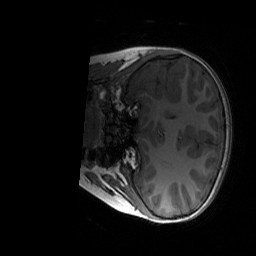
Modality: T1w
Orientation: coronal
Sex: male
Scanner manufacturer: siemens
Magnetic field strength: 3 T
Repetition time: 1.9 s
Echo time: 0.00243 s